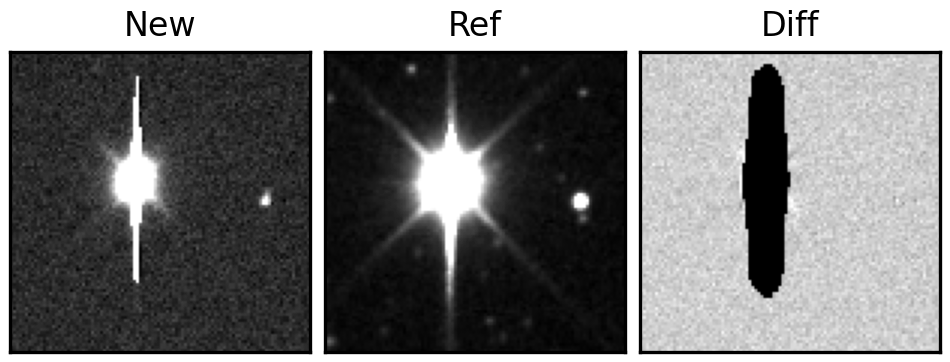
Label: bogus